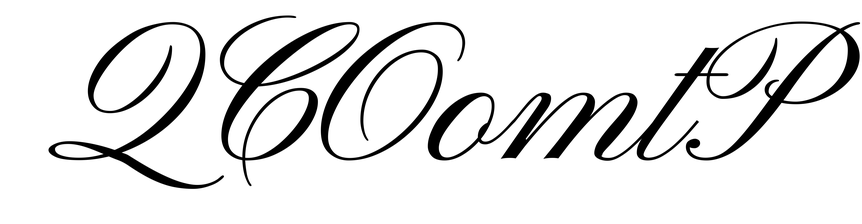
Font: PinyonScript-Regular